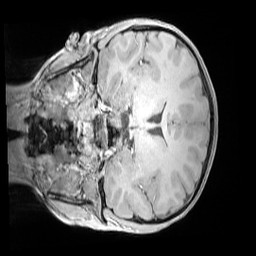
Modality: MP2RAGE
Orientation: coronal
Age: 9
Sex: male
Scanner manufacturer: siemens
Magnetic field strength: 3 T
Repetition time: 4 s
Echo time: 0.00303 s